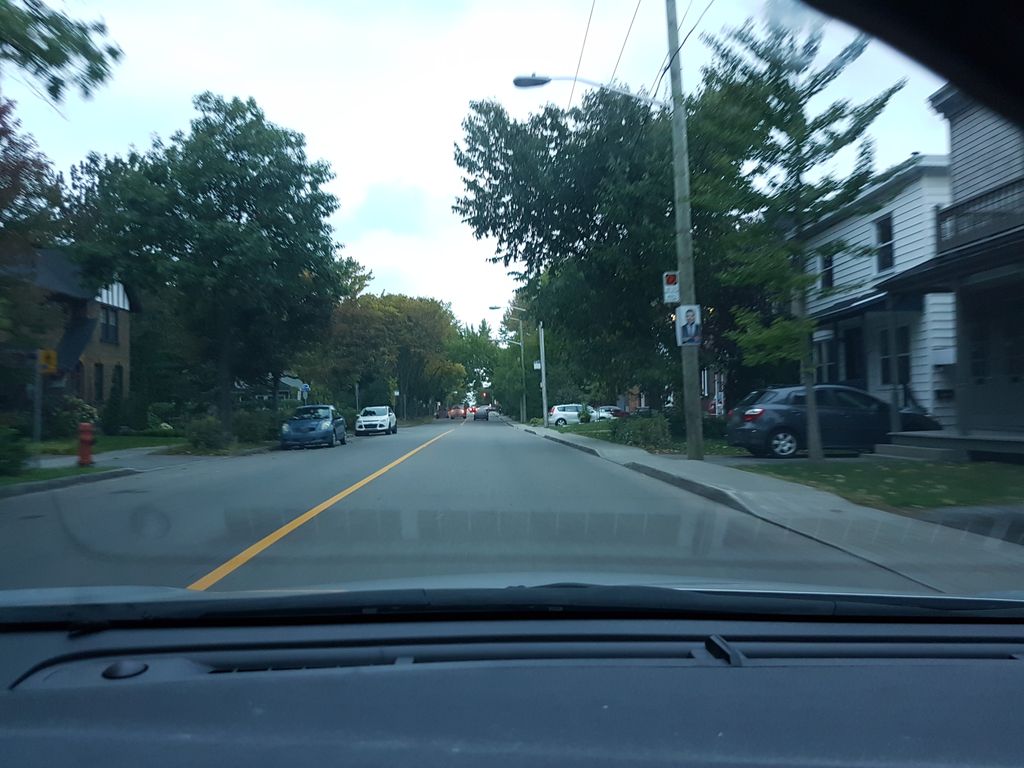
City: quebec_city